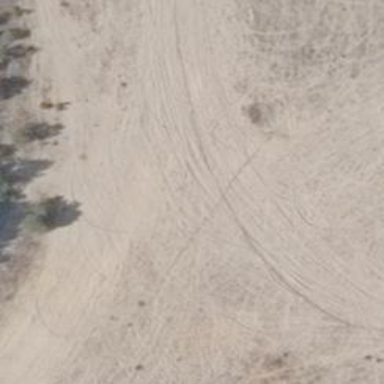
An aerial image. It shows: Sandy path with tracktype grade5.